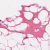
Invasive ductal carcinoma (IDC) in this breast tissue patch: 0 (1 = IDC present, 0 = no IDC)